Question: I want to get two radio buttons side by side so used horizontal layout, but one issue I encountered is both the radio buttons are getting selected instead of the normal behaviour where anyone radio button should get selected. So I have used 'radio group' inside a 'linear layout horizontal' but surprisingly all radio buttons got disappeared.
'''
<LinearLayout
android:layout_width="150dip"
android:layout_height="22dip"
android:background="@color/silver"
android:orientation="horizontal" >
<RadioGroup
android:id="@+id/radiogroup"
android:layout_width="150dip"
android:layout_height="22dip"
android:background="@color/silver" >
<RadioButton
android:id="@+id/radioButton1"
android:layout_width="0dip"
android:layout_height="match_parent"
android:layout_weight="1"
android:text="/share"
android:textAppearance="?android:attr/textAppearanceSmall" />
<RadioButton
android:id="@+id/radioButton2"
android:layout_width="0dip"
android:layout_height="match_parent"
android:layout_weight="1"
android:text="/value"
android:textAppearance="?android:attr/textAppearanceSmall" />
</RadioGroup>
</LinearLayout>
'''

I need to get the radio button below the 'abc'.
Full XML
'''
<LinearLayout
android:layout_width="match_parent"
android:layout_height="45dp"
android:background="@color/dark_snuff"
android:orientation="horizontal" >
<LinearLayout
android:layout_width="150dip"
android:layout_height="45dp"
android:background="@color/silver"
android:orientation="vertical" >
<TextView
android:id="@+id/textView8"
android:layout_width="150dp"
android:layout_height="23dip"
android:background="@color/silver"
android:text=" Brokerage"
android:typeface="serif"
android:textAppearance="?android:attr/textAppearanceSmall" />
<LinearLayout
android:layout_width="150dip"
android:layout_height="22dip"
android:background="@color/silver"
android:orientation="horizontal" >
<RadioGroup
android:id="@+id/radiogroup"
android:layout_width="150dip"
android:layout_height="22dip"
android:background="@color/silver" >
<RadioButton
android:id="@+id/radioButton1"
android:layout_width="0dip"
android:layout_height="match_parent"
android:layout_weight="1"
android:text="/share"
android:textAppearance="?android:attr/textAppearanceSmall" />
<RadioButton
android:id="@+id/radioButton2"
android:layout_width="0dip"
android:layout_height="match_parent"
android:layout_weight="1"
android:text="/value"
android:textAppearance="?android:attr/textAppearanceSmall" />
</RadioGroup>
</LinearLayout>
</LinearLayout>
<EditText
android:id="@+id/editText8"
android:layout_width="0dip"
android:layout_height="match_parent"
android:layout_weight="1"
android:textColor="@color/white"
android:background="@drawable/backgroud"
android:gravity="center"
android:typeface="serif"
android:ems="10"
android:inputType="numberDecimal"
android:text="0.0" >
<requestFocus />
</EditText>
<EditText
android:id="@+id/editText9"
android:layout_width="0dip"
android:layout_height="match_parent"
android:layout_weight="1.00"
android:gravity="center"
android:textColor="@color/white"
android:background="@drawable/backgroud"
android:typeface="serif"
android:ems="10"
android:inputType="numberDecimal"
android:text="0.0" />
</LinearLayout>
'''
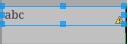
Answer: Finally I have figured out the answer as I am missing 'Orientation' parameter for 'radio group'....
Added this parameter 'android:orientation="horizontal"'
Now XML is
'''
<RadioGroup
android:id="@+id/radiogroup"
android:layout_width="150dip"
android:layout_height="22dip"
android:orientation="horizontal"
android:background="@color/silver" >
'''
Now there is no need for 'linear layout horizontal'